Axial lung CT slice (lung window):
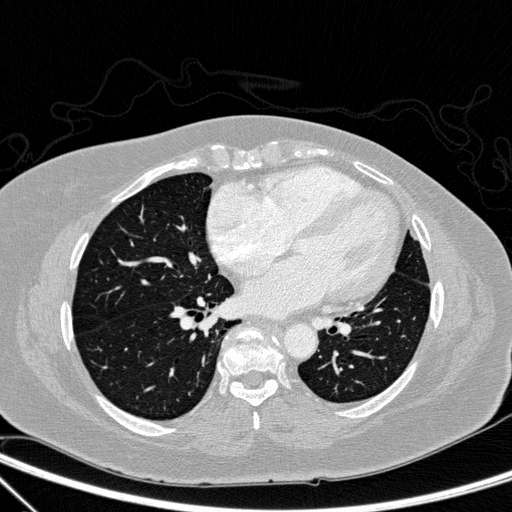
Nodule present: no